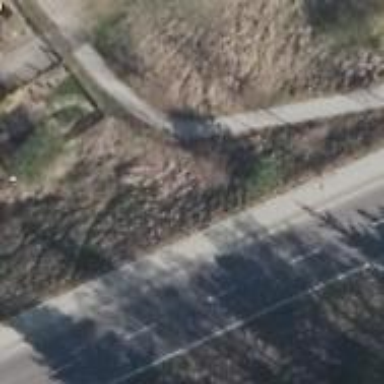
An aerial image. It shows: Cycleway.